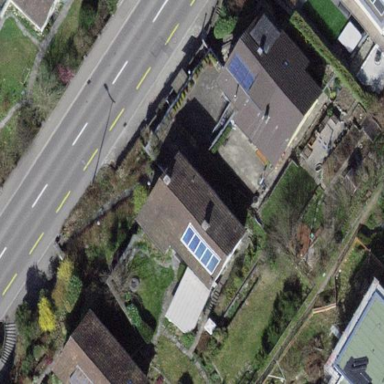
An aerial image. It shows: Detached building.